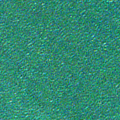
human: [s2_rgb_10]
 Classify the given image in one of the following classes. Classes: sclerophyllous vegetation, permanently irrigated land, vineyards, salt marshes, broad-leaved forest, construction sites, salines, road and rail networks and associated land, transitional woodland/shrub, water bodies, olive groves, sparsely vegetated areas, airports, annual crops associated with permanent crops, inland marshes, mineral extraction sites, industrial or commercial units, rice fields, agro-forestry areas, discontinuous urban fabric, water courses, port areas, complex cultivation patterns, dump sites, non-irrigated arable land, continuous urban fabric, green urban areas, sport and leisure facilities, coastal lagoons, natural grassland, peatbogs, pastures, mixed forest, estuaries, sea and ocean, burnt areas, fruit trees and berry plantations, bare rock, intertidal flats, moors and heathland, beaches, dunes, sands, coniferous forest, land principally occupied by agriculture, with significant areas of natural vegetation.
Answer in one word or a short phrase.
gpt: sea and ocean